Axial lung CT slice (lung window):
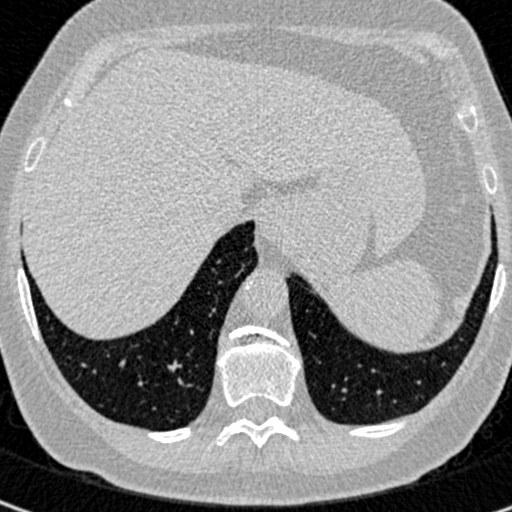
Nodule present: no